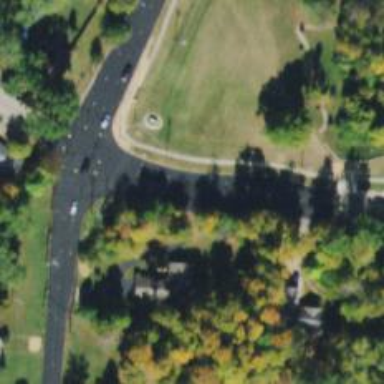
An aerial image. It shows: Secondary road.